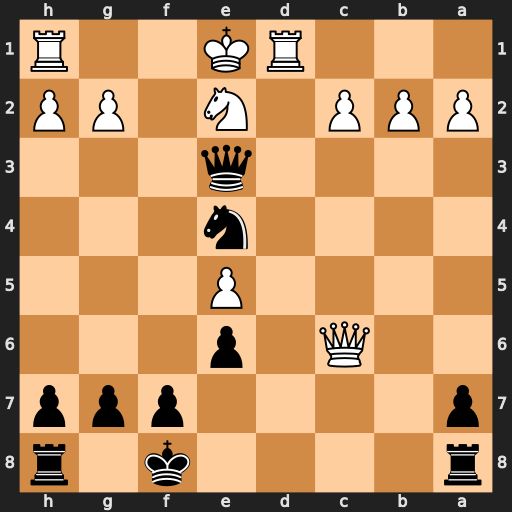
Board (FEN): r4k1r/p4ppp/2Q1p3/4P3/4n3/4q3/PPP1N1PP/3RK2R
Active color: b
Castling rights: K
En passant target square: -
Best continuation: Qf2#